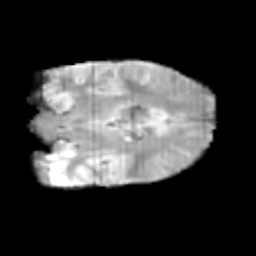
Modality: T2w
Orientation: coronal
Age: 10
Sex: male
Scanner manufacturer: siemens
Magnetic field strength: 3 T
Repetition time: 3.8 s
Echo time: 0.07 s